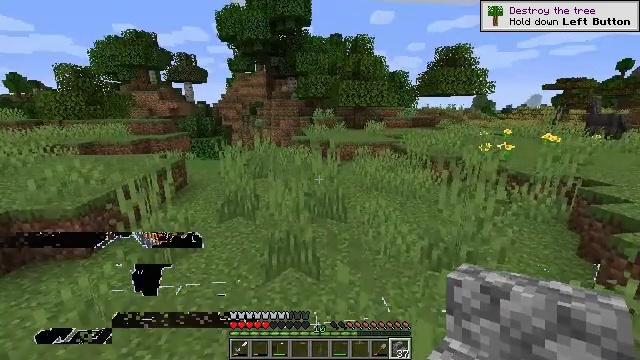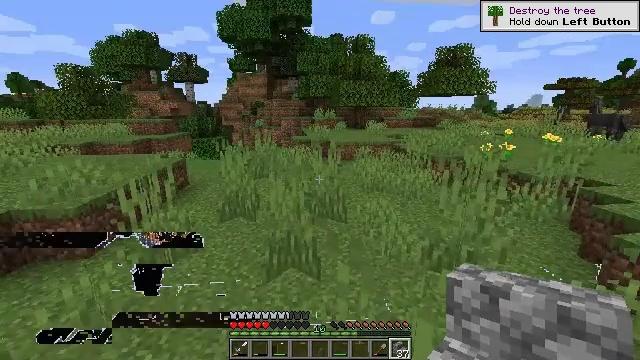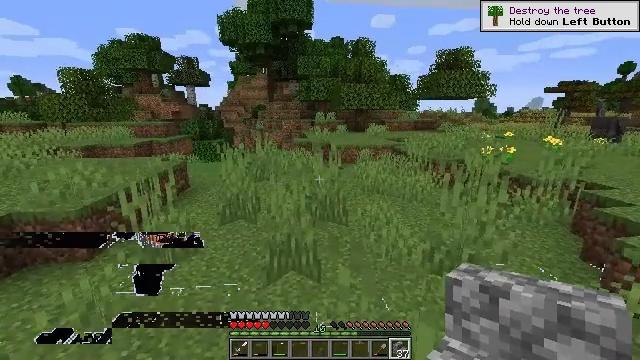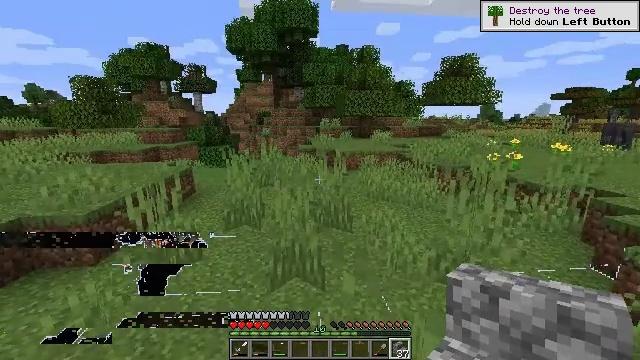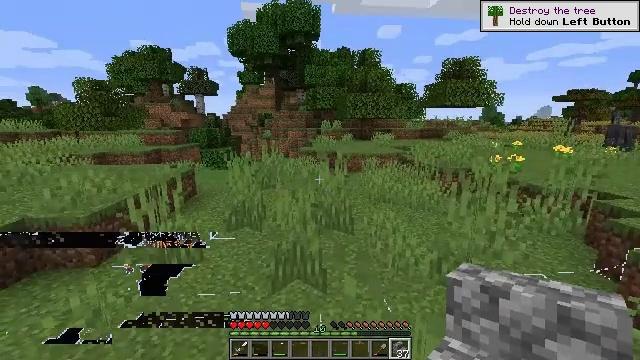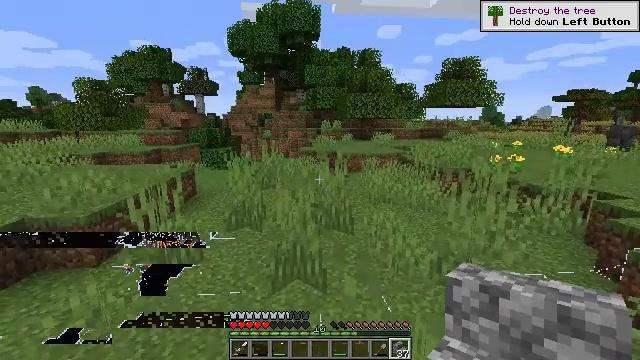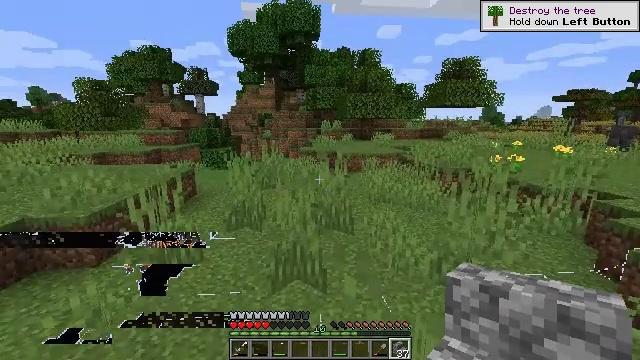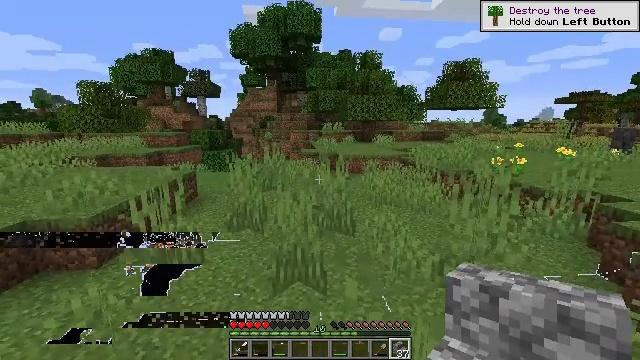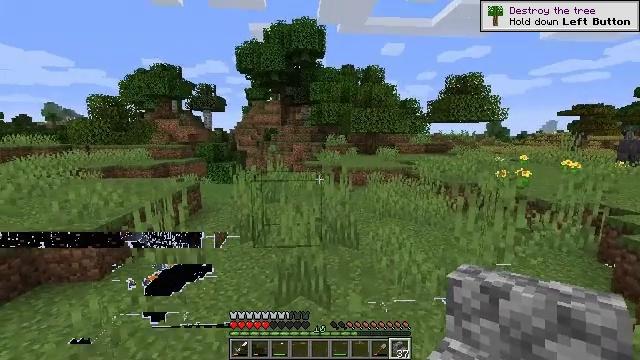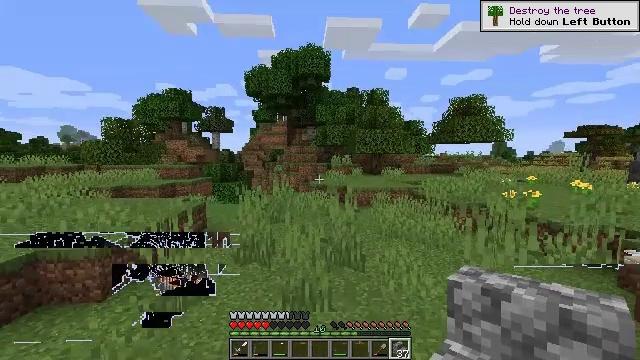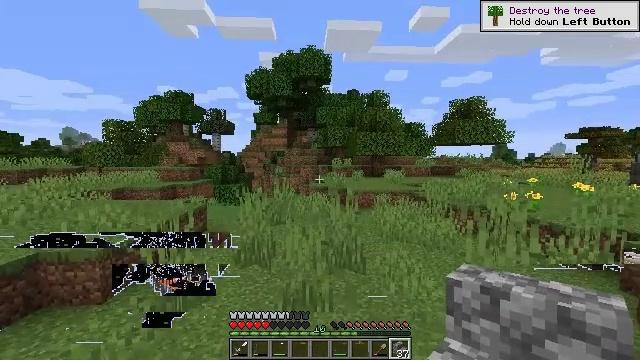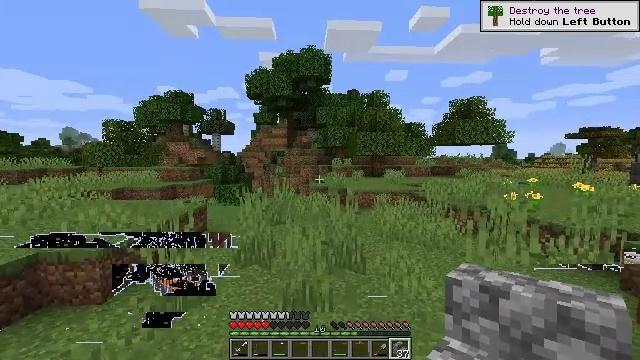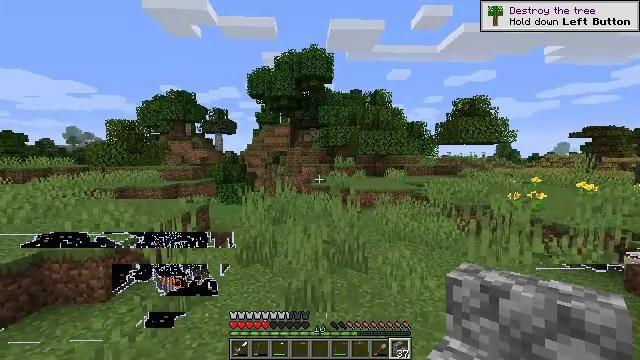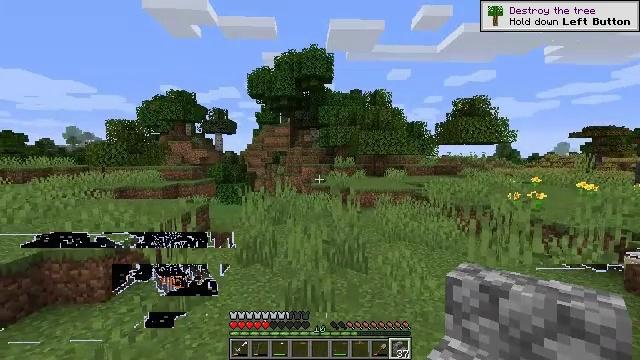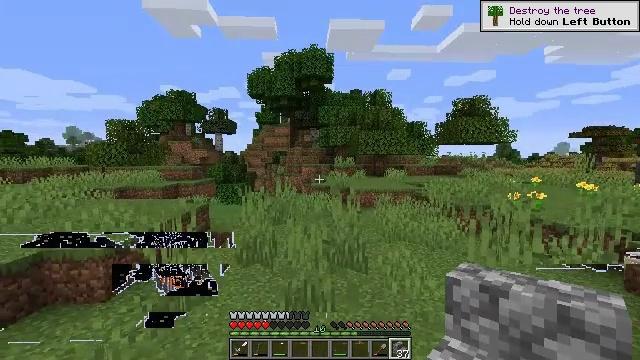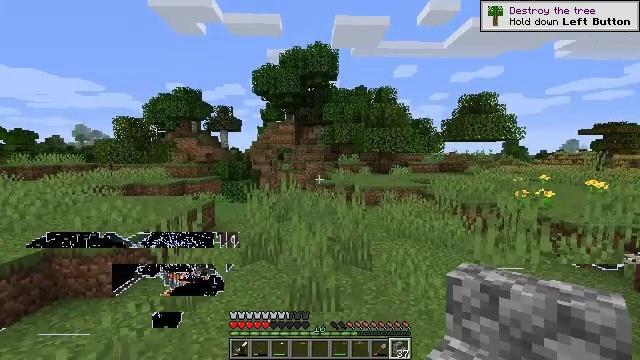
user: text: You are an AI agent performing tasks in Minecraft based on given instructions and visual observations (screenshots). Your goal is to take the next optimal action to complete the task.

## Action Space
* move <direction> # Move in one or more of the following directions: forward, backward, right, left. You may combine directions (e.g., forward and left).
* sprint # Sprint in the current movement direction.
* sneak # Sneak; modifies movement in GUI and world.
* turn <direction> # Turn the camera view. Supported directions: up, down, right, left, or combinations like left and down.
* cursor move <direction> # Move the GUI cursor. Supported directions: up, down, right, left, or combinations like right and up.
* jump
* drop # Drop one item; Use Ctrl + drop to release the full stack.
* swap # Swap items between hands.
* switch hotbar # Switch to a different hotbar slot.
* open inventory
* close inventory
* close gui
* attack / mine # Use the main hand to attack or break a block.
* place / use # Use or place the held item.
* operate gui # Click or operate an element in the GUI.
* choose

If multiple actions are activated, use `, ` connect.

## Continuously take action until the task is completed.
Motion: motion action
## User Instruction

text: Collect the cobblestone stairs.
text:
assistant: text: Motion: no_op
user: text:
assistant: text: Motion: no_op
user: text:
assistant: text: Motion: turn left and up
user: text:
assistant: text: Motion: no_op
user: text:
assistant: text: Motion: no_op
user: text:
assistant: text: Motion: no_op
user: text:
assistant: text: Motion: no_op
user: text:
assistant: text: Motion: turn up
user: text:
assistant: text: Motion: turn left and up
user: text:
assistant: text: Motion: no_op
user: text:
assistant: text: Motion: no_op
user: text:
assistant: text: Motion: no_op
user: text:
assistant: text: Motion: no_op
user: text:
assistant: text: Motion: no_op
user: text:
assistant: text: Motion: turn left
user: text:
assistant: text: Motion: turn left
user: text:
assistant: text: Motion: turn left
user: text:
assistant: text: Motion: turn left
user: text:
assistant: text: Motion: no_op
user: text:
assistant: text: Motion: no_op
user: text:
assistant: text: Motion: no_op
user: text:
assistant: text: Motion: turn up
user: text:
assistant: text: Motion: turn up
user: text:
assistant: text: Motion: turn up
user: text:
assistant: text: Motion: no_op
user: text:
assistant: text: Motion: no_op
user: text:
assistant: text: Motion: no_op
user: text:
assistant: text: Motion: no_op
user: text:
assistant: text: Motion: no_op
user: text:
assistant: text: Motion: no_op